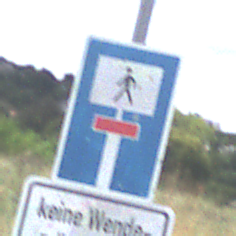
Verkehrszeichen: SackgasseFussgaengerDurchlaessig
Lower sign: HinweisGeaenderteVorfahrtVerkehrsfuehrungVerkehrsregelung3
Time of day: Midday
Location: Outdoor (Nature)
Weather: PartlyCloudy
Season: NotSpecified
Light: Natural